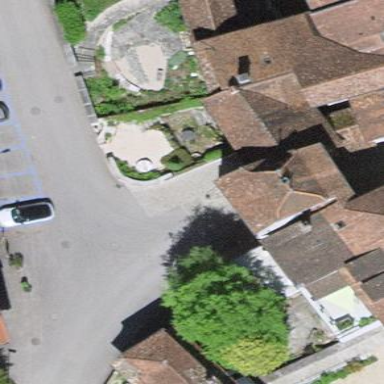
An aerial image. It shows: Historic city gate building.